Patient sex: M
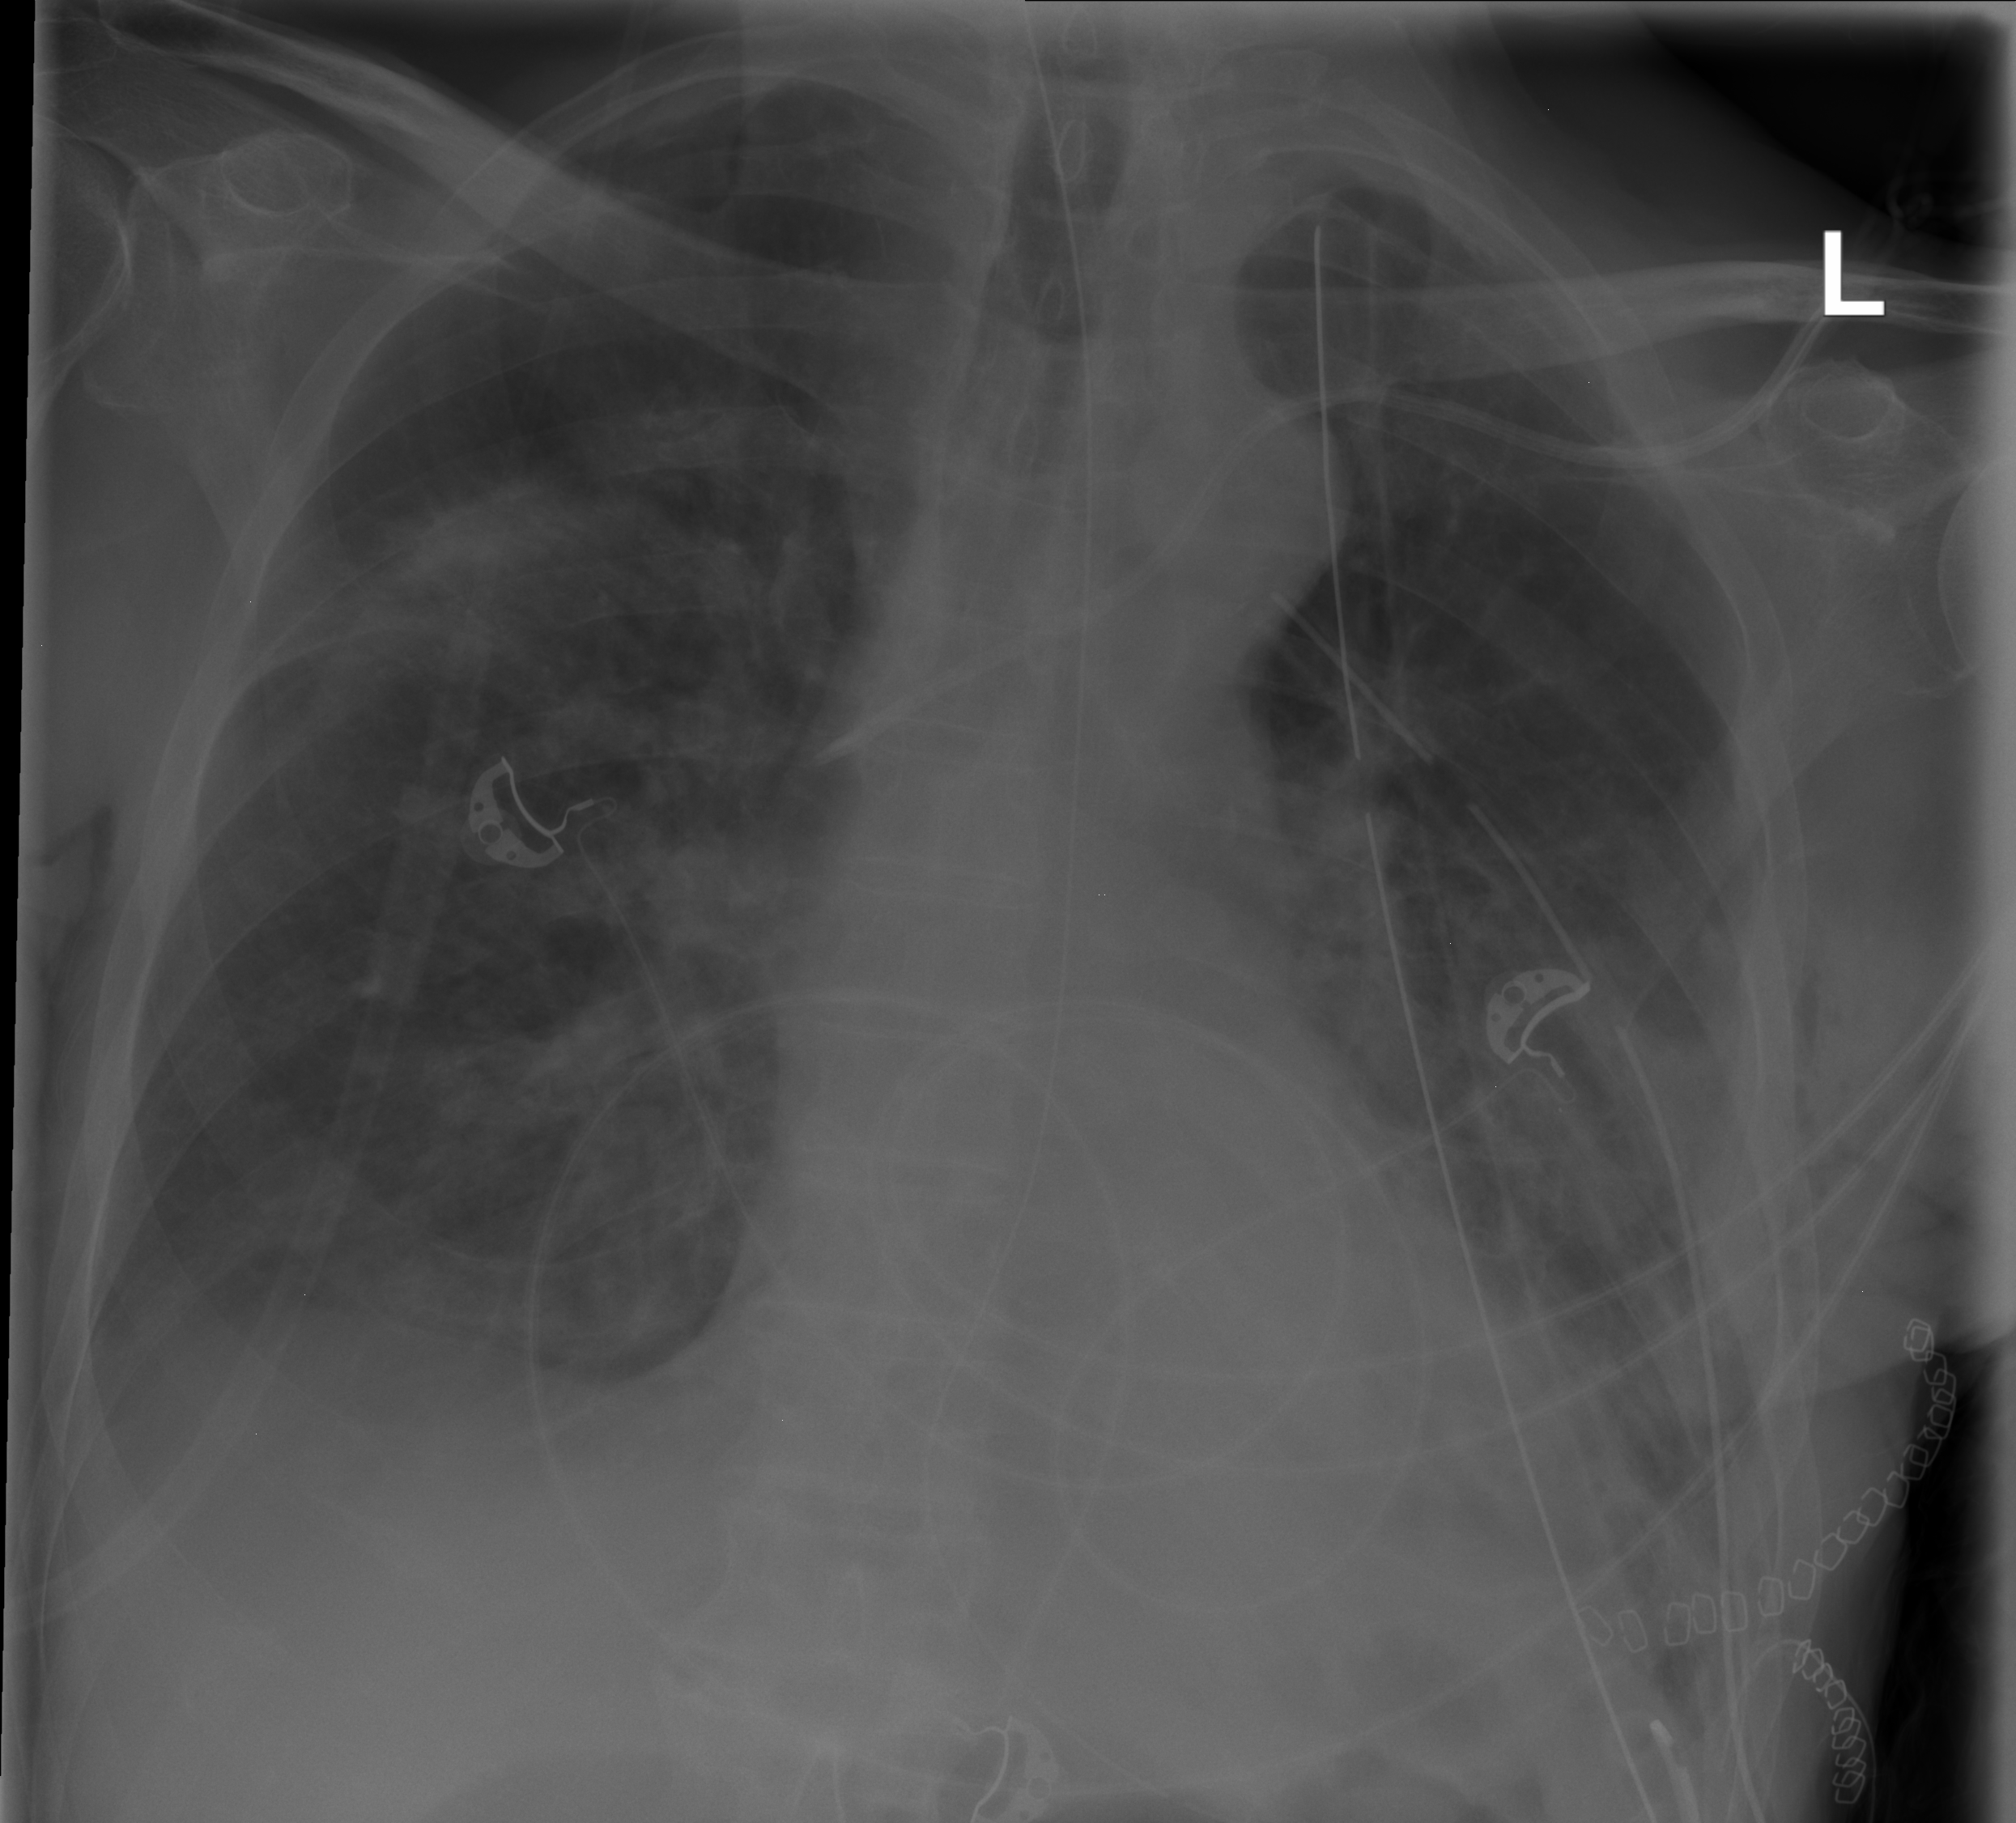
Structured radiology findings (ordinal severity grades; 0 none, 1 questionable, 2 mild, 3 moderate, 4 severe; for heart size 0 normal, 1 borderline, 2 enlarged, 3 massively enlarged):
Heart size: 0
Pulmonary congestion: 2
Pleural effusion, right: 0
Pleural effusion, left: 0
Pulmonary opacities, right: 2
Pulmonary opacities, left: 3
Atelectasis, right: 0
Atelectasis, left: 1